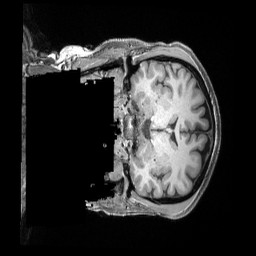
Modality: T1w
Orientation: coronal
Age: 41
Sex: female
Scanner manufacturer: siemens
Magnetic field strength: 3 T
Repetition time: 2.4 s
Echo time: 0.00228 s